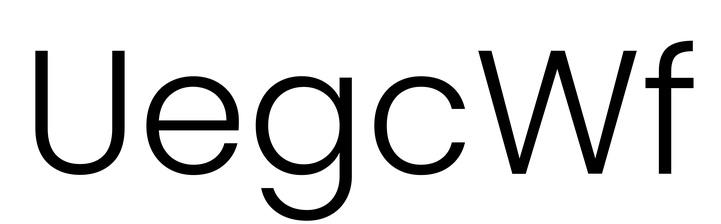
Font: Poppins-Light